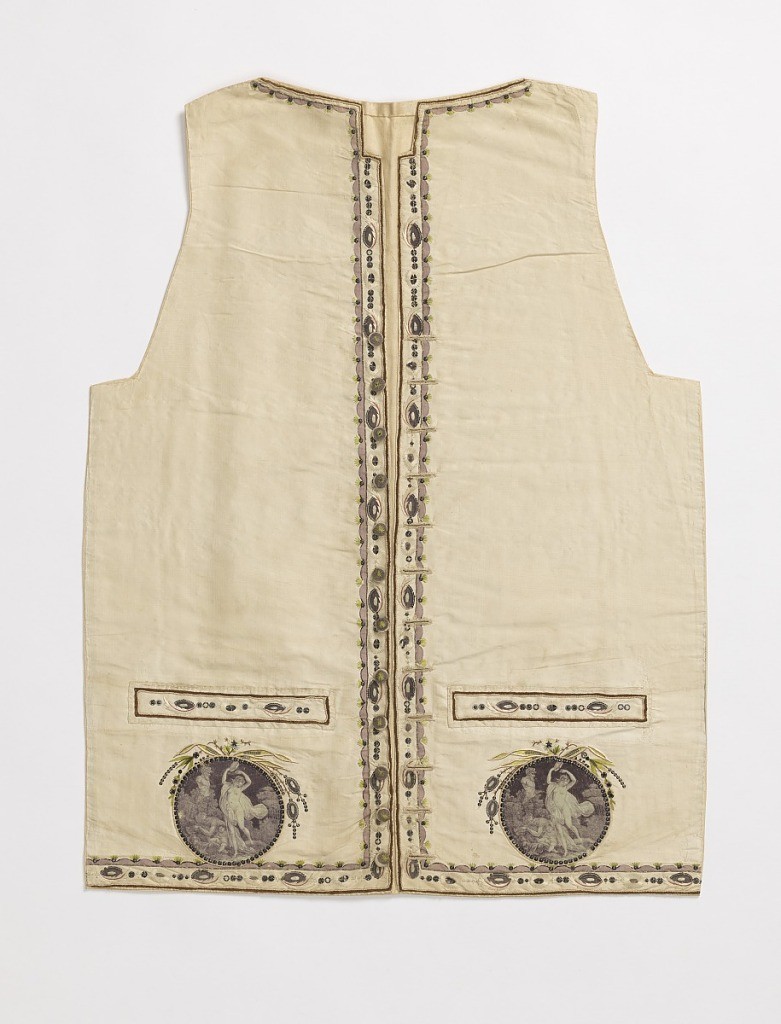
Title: Waistcoat
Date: late 18th–early 19th century
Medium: silk, metallic thread, metal paillettes and sequins, painted details Technique: embroidered in couched, satin, stem, and knot stitches on taffeta, printed appliqués on 5-harness satin
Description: Gentleman's waistcoat of white taffeta embroidered in pale colored silks and sequins, applied medallions and borders of silk. Medallions are plate-printed in violet and show nymphs dancing in a wooded area before Hermes (?), a child and a bust statue. Waistcoat is in a more restrained neo-Classical style.